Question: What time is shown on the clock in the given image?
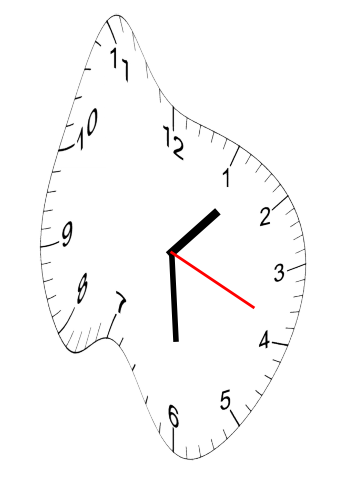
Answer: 01:29:19